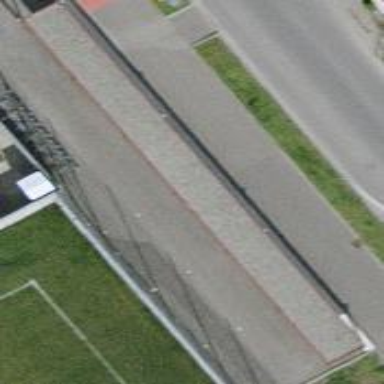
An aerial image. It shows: Bicycle parking area.